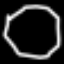
Label: octagon